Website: crate-barrel
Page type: cross-sells
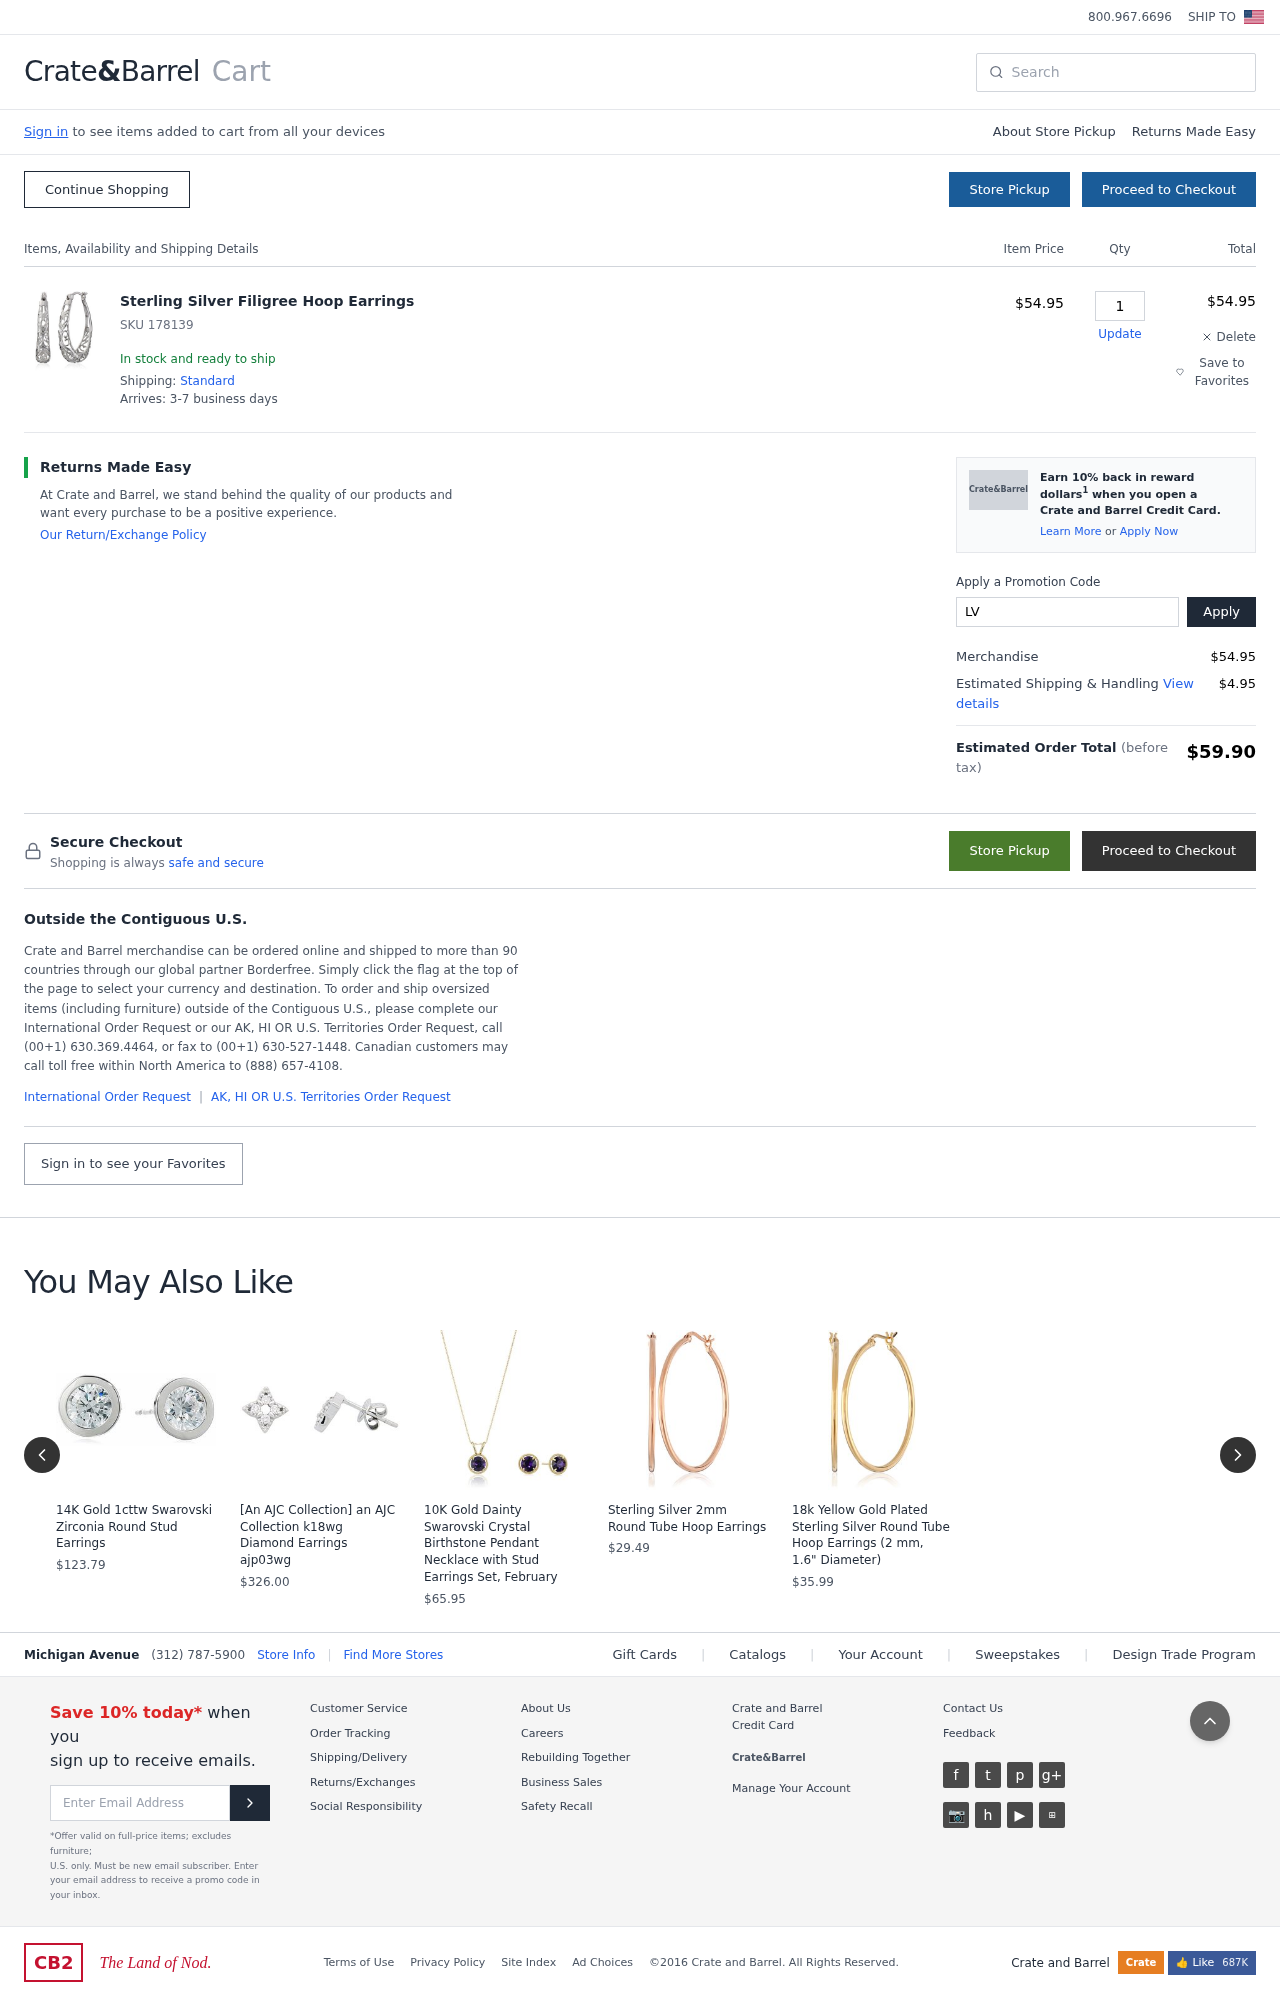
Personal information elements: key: PII_PROMO_CODE
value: LVBSAVE
Product elements: key: PRODUCT1_NAME
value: Sterling Silver Filigree Hoop Earrings
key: PRODUCT1_PRICE
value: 54.95
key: PRODUCT1_QUANTITY
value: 1
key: PRODUCT2_NAME
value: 14K Gold 1cttw Swarovski Zirconia Round Stud Earrings
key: PRODUCT2_PRICE
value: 123.79
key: PRODUCT3_NAME
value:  [An AJC Collection] an AJC Collection k18wg Diamond Earrings ajp03wg
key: PRODUCT3_PRICE
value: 326
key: PRODUCT4_NAME
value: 10K Gold Dainty Swarovski Crystal Birthstone Pendant Necklace with Stud Earrings Set, February
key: PRODUCT4_PRICE
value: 65.95
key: PRODUCT5_NAME
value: Sterling Silver 2mm Round Tube Hoop Earrings
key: PRODUCT5_PRICE
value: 29.49
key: PRODUCT6_NAME
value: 18k Yellow Gold Plated Sterling Silver Round Tube Hoop Earrings (2 mm, 1.6" Diameter)
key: PRODUCT6_PRICE
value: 35.99
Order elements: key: ORDER_SKU
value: SKU 178139
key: ORDER_ITEM_TOTAL
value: $54.95
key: ORDER_SUBTOTAL
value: $54.95
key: ORDER_SHIPPING_COST
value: $4.95
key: ORDER_TOTAL
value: $59.90
Search elements: key: HEADER_SEARCH
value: Search